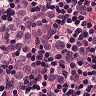
Metastatic tissue present: yes